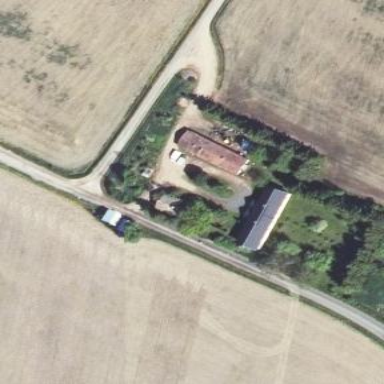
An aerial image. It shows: Farmyard area.